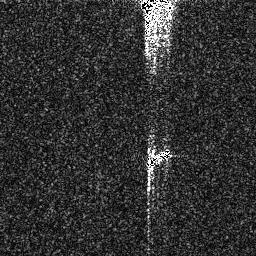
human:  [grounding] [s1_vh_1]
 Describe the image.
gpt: In the satellite image, there is  <ref>1 medium ship </ref> <box>[[55, 56, 67, 66, 0]]</box> located at center,  <ref>1 medium ship </ref> <box>[[53, 0, 68, 5, 0]]</box> located at top.